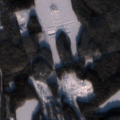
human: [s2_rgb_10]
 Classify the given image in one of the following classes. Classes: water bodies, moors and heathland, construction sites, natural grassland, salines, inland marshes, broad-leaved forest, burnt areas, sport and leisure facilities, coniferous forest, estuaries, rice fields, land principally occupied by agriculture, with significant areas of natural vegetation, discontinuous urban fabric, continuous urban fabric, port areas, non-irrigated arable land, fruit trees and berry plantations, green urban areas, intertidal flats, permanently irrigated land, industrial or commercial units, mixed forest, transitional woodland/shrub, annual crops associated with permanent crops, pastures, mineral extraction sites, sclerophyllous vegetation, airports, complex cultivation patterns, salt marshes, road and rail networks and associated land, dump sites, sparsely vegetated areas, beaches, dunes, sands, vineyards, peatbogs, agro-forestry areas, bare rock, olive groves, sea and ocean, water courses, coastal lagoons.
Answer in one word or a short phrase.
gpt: coniferous forest